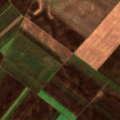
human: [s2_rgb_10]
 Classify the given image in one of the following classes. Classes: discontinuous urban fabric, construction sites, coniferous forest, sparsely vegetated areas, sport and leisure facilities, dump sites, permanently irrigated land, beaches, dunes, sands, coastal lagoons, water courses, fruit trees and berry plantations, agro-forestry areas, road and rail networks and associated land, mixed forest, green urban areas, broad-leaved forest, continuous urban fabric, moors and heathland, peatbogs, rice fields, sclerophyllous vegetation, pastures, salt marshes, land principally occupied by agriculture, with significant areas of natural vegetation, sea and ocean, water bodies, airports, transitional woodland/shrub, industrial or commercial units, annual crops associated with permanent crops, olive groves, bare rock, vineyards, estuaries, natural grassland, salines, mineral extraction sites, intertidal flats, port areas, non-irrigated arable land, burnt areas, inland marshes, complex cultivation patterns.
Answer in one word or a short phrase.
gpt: non-irrigated arable land